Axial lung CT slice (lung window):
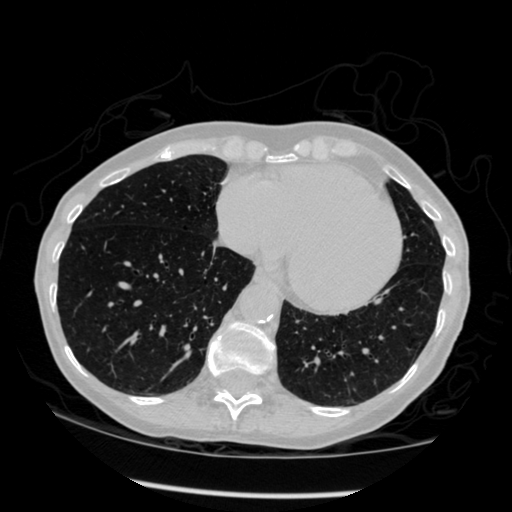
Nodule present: no